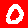
Digit: 0